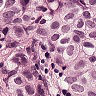
Metastatic tissue present: yes